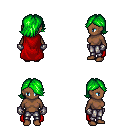
a pixel art fantasy rpg character, female body template, human, dark skin, red cape, metal pants, green swoop hairstyle, metal gloves, four views (front, back, left, right), 2x2 character sprite sheet, small pixel art, hard edges, no anti-aliasing